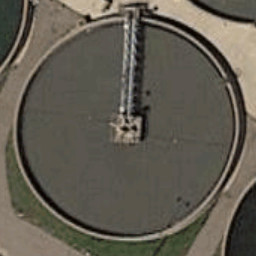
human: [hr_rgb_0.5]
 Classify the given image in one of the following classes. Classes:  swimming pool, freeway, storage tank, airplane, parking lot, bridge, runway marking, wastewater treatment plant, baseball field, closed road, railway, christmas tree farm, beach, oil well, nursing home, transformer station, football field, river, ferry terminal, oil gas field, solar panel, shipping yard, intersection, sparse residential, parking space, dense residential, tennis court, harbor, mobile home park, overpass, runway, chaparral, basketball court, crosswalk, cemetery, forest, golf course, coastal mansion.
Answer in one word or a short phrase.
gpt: wastewater treatment plant